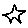
Label: star